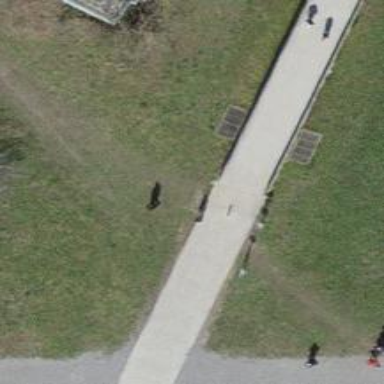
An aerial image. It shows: Bollard.